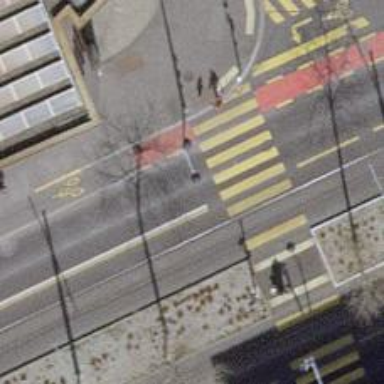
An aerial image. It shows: Road crossing with traffic signals.